Question: I am aware of the accepted solution for <URL>. However, there does NOT seem to be an easy, or even obvious way to do the same for a linked Framework.

'-fno-objc-arc'
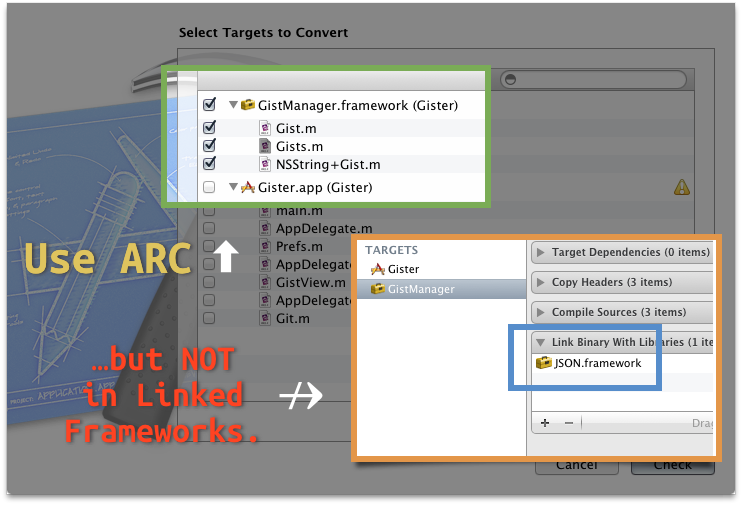
Answer: Surely the framework has already been compiled so there is no need for such an option?
AFAIK arc means code to retain and release etc is added at compile time